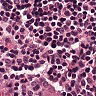
Metastatic tissue present: yes